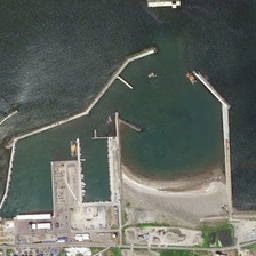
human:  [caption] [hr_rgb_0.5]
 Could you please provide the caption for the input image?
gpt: a sea around the harbour.

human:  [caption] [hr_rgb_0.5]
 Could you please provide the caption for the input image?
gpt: The sea around the harbor.

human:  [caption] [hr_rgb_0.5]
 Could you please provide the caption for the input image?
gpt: Port facilities were completed.

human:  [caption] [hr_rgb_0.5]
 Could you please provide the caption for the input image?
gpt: Port facilities are complete.

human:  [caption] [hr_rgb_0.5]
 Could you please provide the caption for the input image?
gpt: The sea around the harbor.